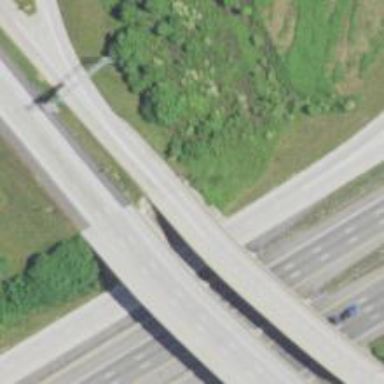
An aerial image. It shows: Motorway junction.